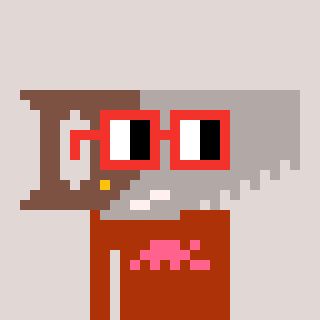
a pixel art character with square red glasses, a saw-shaped head and a hotbrown-colored body on a warm background